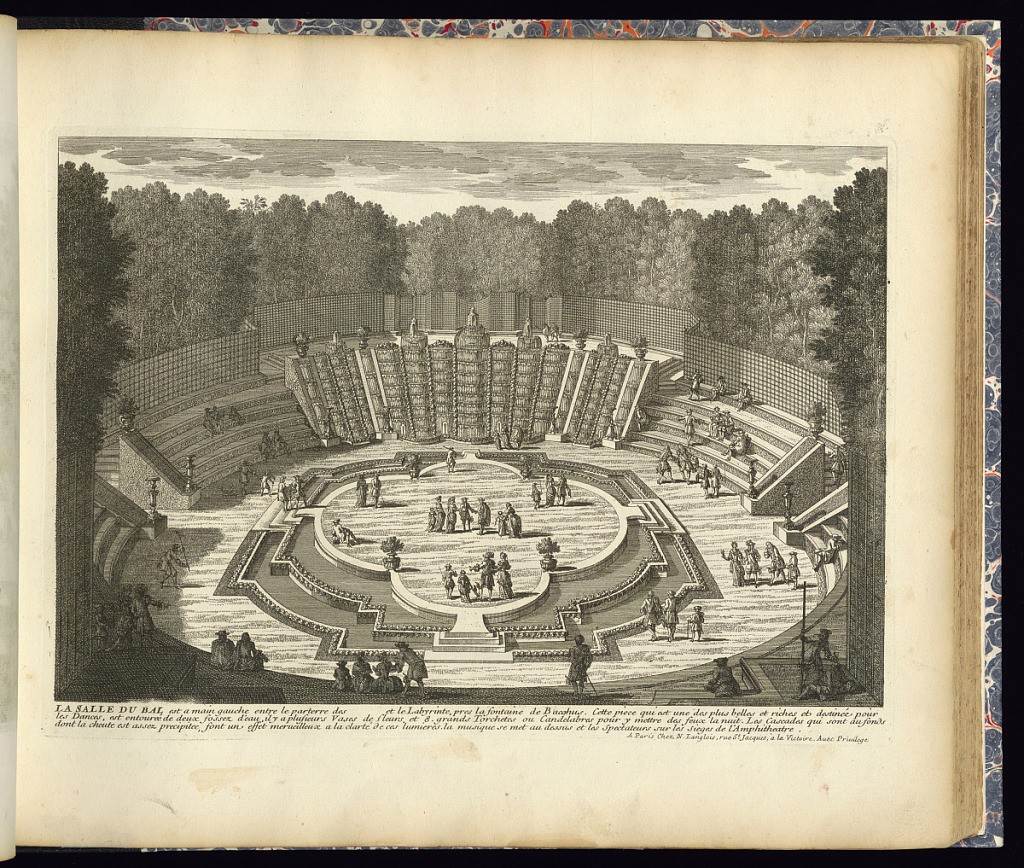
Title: LA SALLE DU BAL
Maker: Adam Perelle, French, 1638 – 1695
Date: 1680–1703
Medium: Etching on laid paper
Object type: Print
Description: View of a bosquet (grove) in the gardens at Versailles, featuring stairs, cascading fountains, planted vases, torchères (candlestands), trellis walls, and trees, with figures (courtiers) seated and walking within. The plate is titled with a description of the bosquet below.